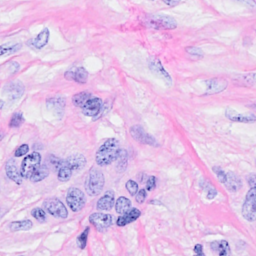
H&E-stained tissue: Breast